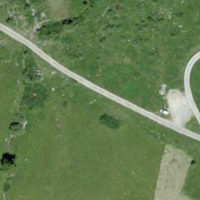
EUNIS habitat code: 26
Species observed at this site:
Lysandra bellargus